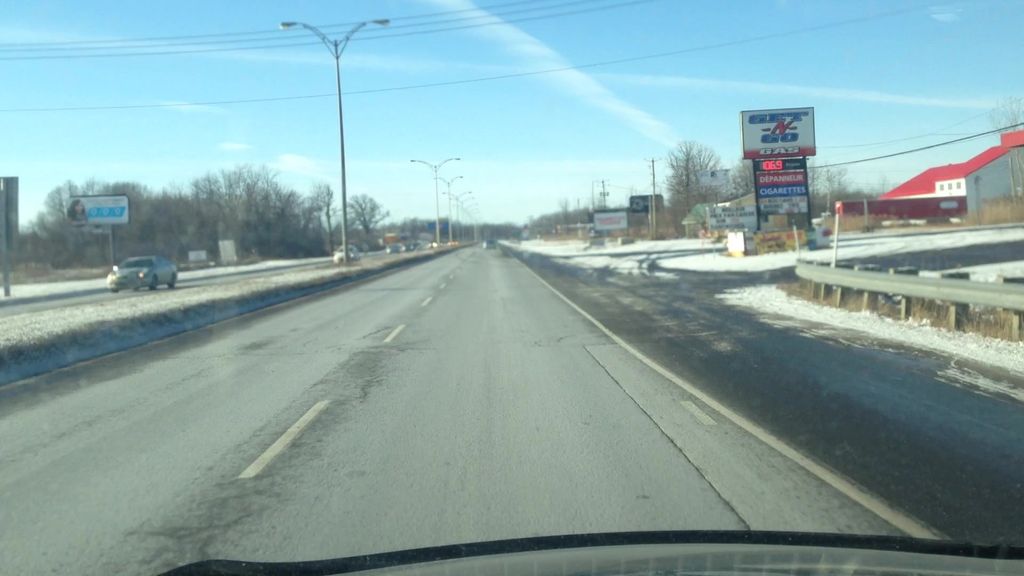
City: montreal